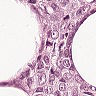
Metastatic tissue present: yes